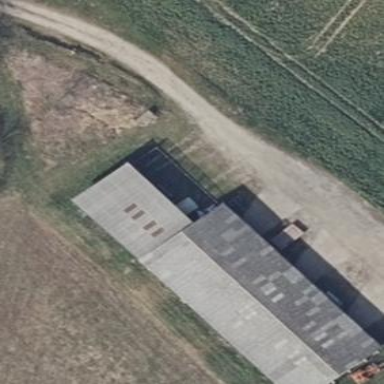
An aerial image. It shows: Farmyard area.